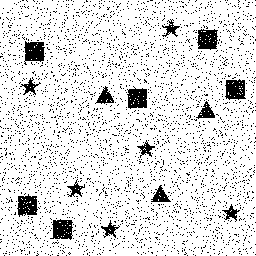
Squares: 6
Triangles: 3
Stars: 6
Total shapes: 15